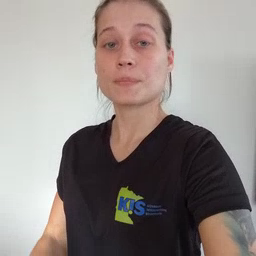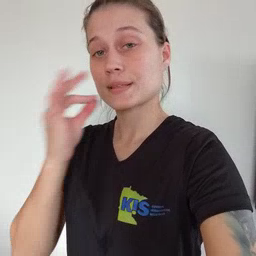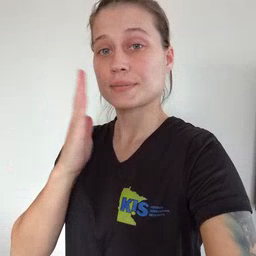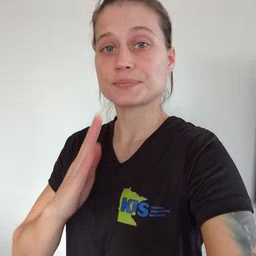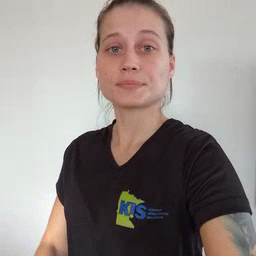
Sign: bee